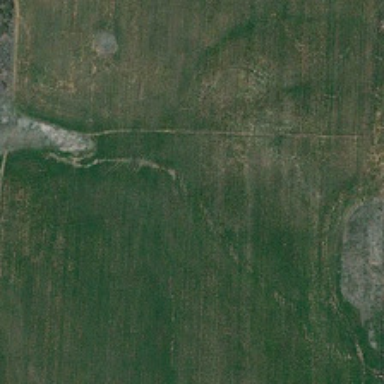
The meadow is green ,smooth and endless .